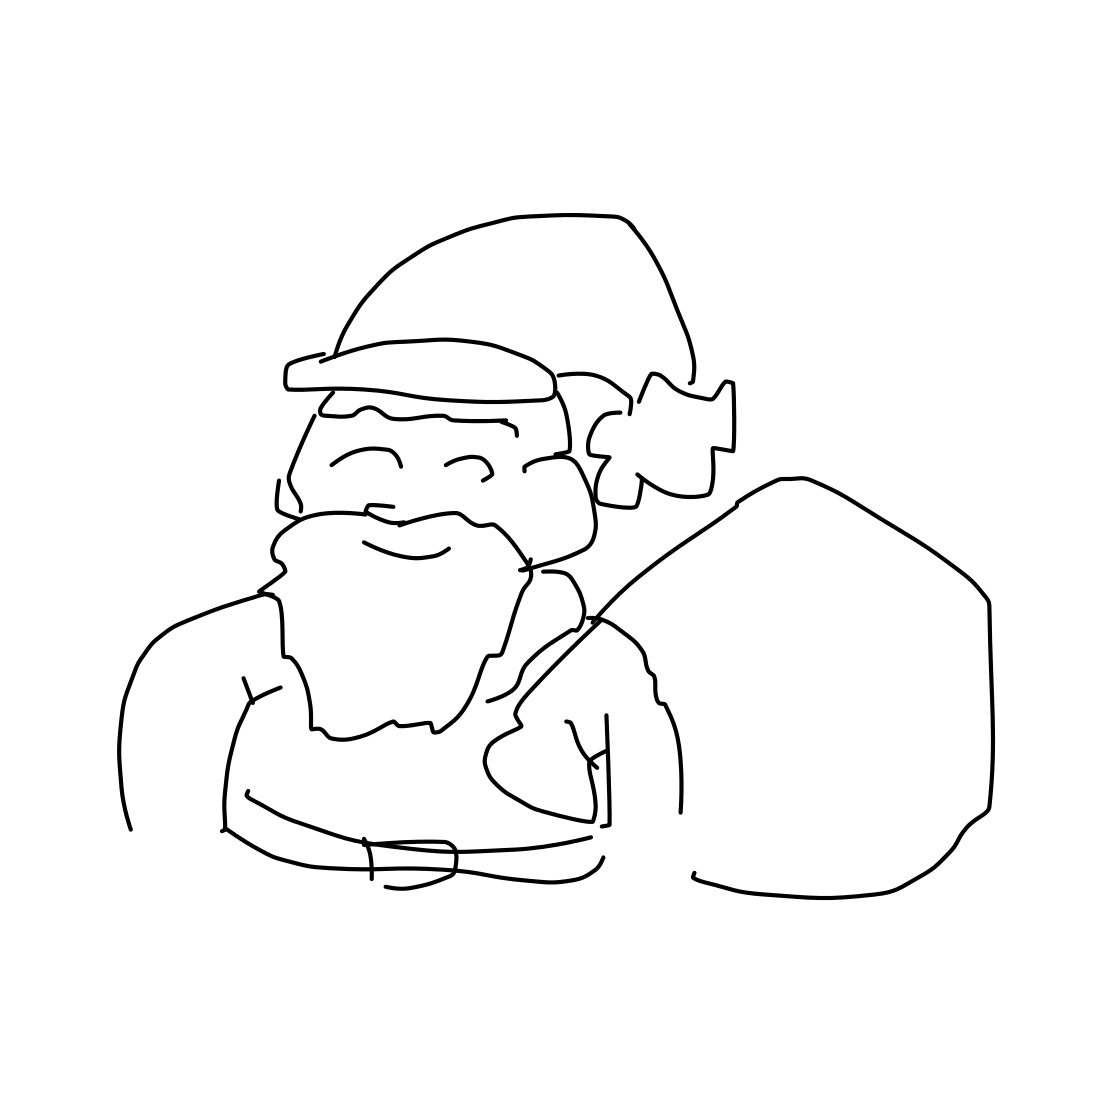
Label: santa claus